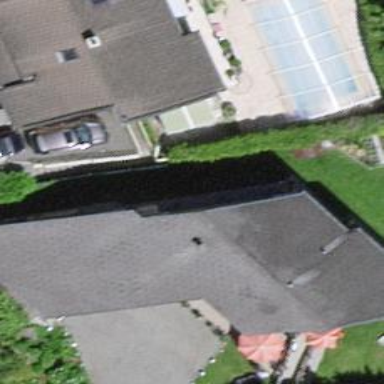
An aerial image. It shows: Simple and straightforward house.